Question: I am playing around with serverSocket, i found that when connecting in cmd and trying to display output on next line using "
" the next string does not start from the beginning of the line:
'''
for (int i = 0; i <10; i++) {
outputStream.write(("Time is " + new Date() + "
").getBytes());
Thread.sleep(1000);
}
'''
CMD output:

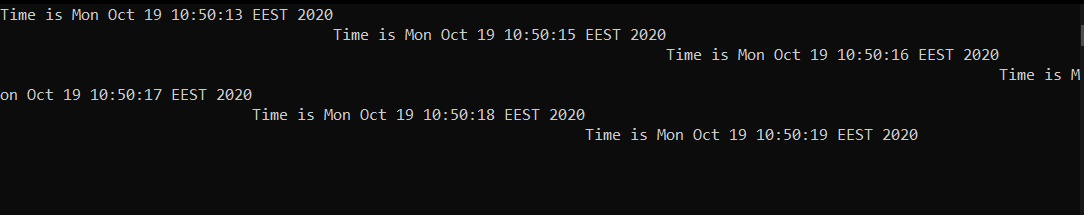
Answer: Unlike other operating systems with '"
"' as line break, Windows has '"
"'.
(Also mind that the command line is buffered.)
- '"
"'- '"
"'
This is the classical type writer control "API."
(Carriage is a small carriage on a rail with a (ofter V-form) opening for printing a letter. A handle to the right first moves the carriage to the left, and further pressing moves the roll up 2 half-lines.)
I would not have expected to see this demonstrated as still to exist in Windows/CMD.exe.
Platform independant would be to use
'''
System.lineSeparator().getBytes()
'''